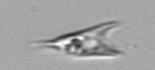
Label: Chrysochromulina_lanceolata